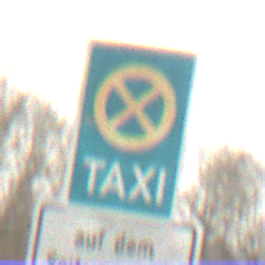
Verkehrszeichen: Taxenstand
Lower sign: SonstigeBeschraenkungen5
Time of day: MorningAfternoon
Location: Outdoor (Suburban)
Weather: Overcast
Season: NotSpecified
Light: Natural